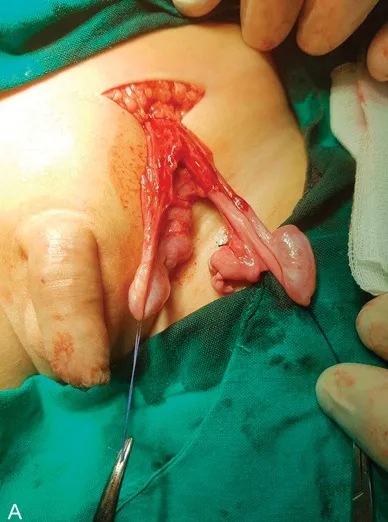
A
) Intraoperative finding of two cords.
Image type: medical_photograph (other_medical_photograph)